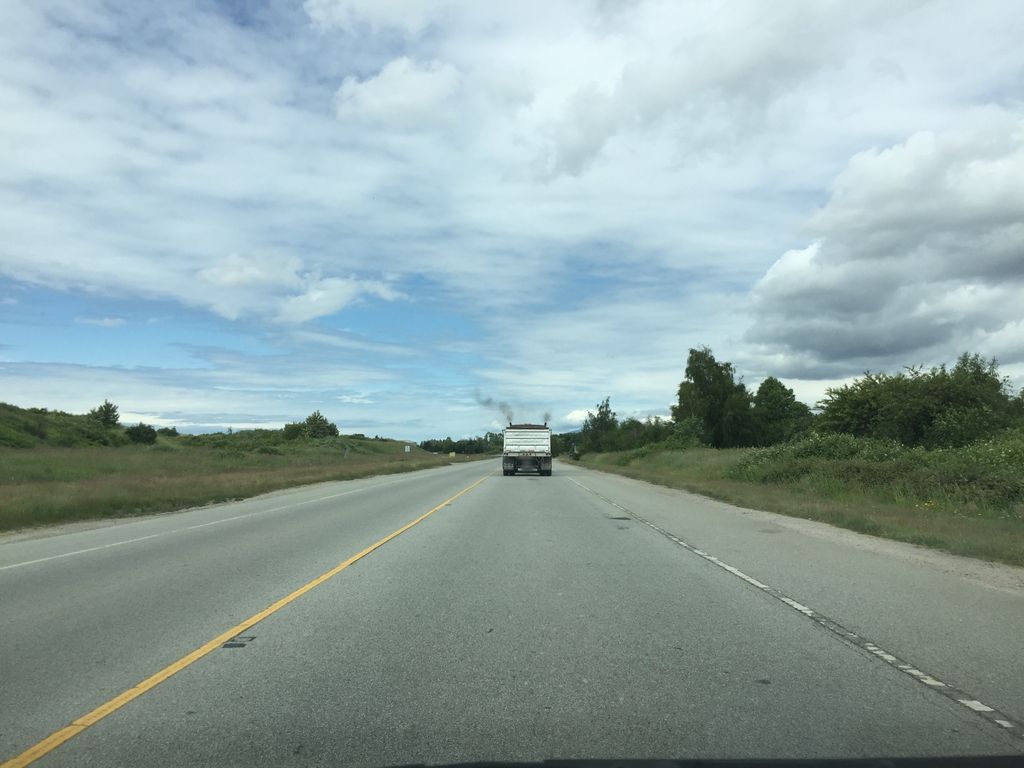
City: vancouver